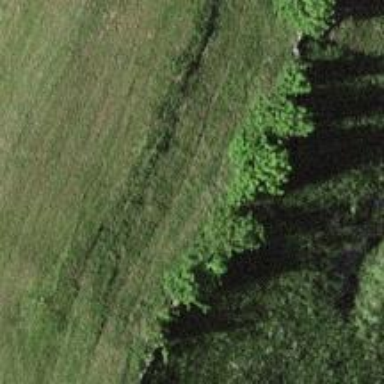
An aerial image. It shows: Dry stone wall barrier.